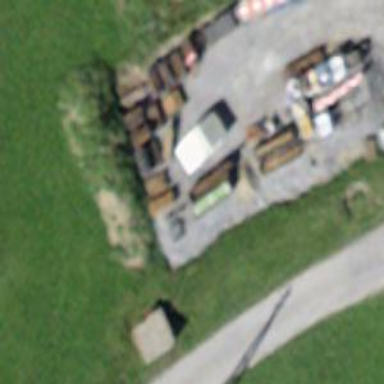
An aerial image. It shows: Power substation.